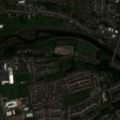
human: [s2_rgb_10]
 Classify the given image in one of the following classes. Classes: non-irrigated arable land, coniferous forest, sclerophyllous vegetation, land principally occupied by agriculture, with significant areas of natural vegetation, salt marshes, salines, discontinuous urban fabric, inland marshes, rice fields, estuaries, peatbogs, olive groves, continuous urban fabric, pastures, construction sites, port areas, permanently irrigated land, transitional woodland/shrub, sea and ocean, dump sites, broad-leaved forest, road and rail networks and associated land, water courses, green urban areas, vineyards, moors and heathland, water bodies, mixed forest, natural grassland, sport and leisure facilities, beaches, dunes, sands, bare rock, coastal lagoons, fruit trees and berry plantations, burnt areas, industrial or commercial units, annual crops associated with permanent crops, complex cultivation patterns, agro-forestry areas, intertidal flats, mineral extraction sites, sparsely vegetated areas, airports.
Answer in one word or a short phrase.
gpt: discontinuous urban fabric, pastures, water courses